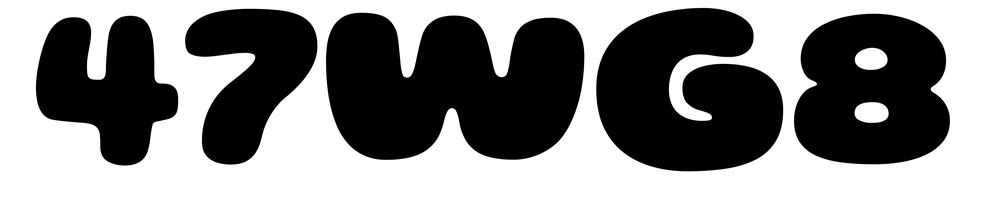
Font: Gluten_Black